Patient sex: M
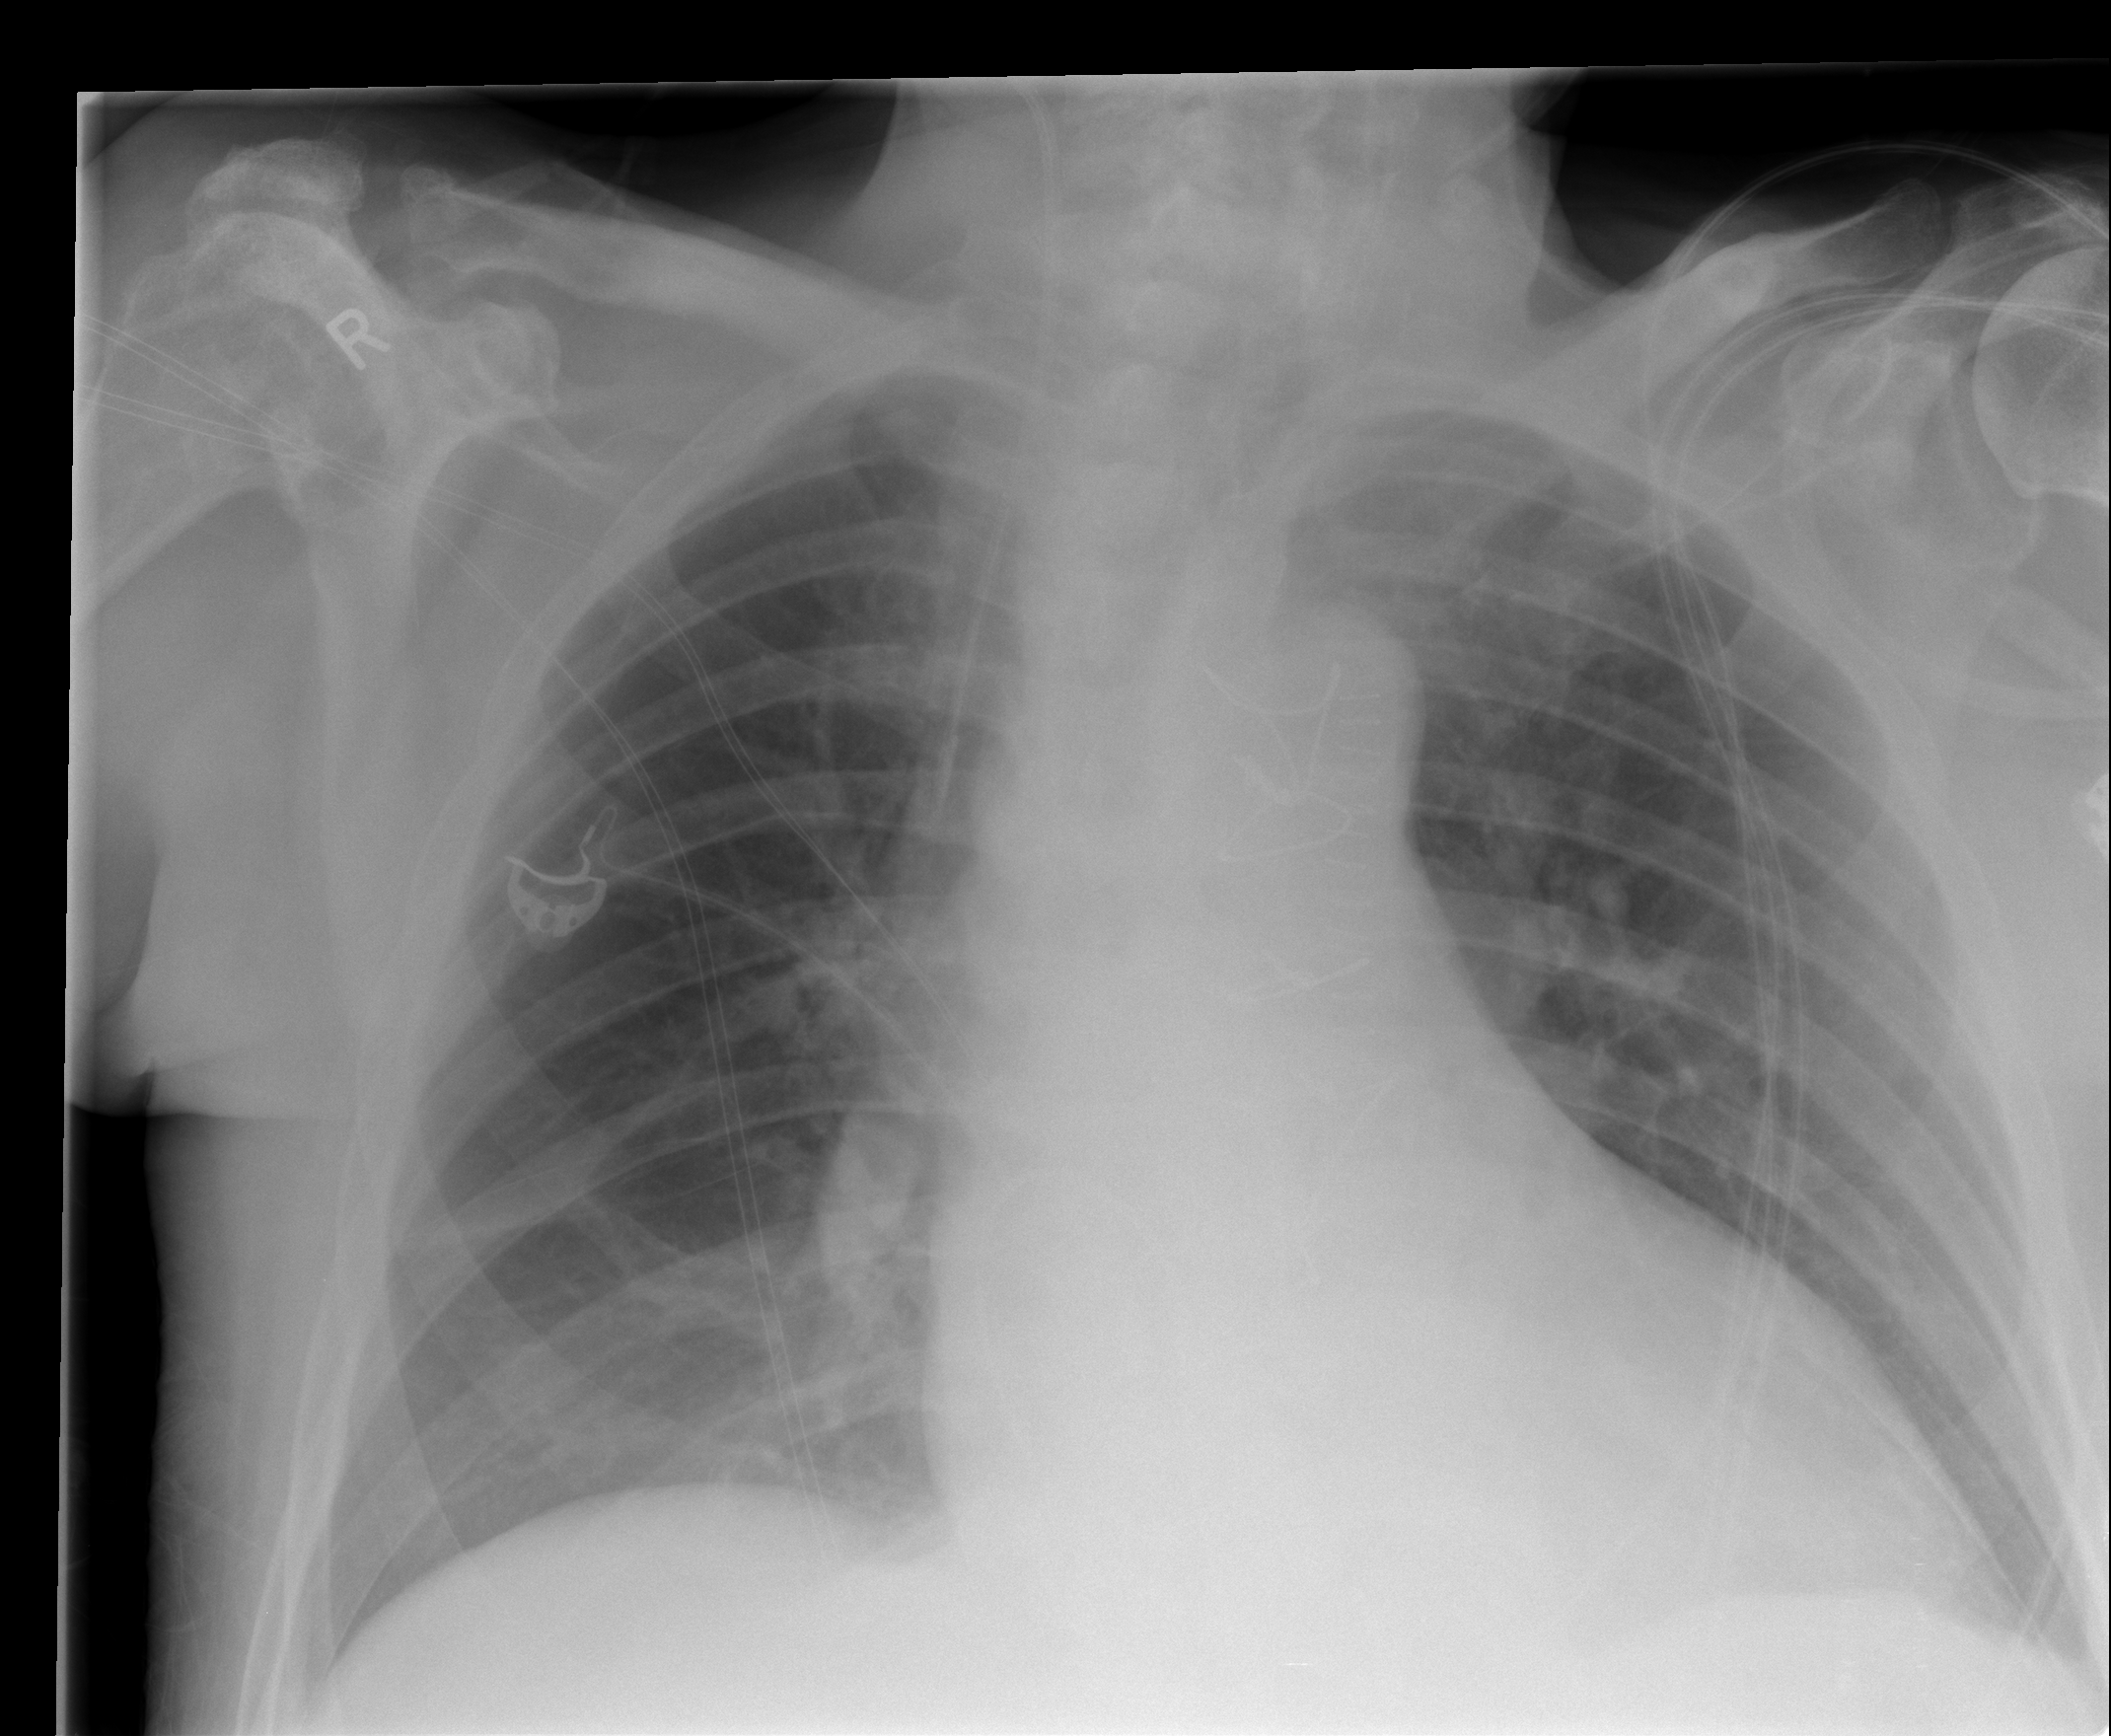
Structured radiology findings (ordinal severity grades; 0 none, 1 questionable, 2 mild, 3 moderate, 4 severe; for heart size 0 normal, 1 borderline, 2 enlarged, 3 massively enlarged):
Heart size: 1
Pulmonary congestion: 0
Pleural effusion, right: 0
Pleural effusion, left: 0
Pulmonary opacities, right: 0
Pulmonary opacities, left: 0
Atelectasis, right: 1
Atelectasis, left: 0